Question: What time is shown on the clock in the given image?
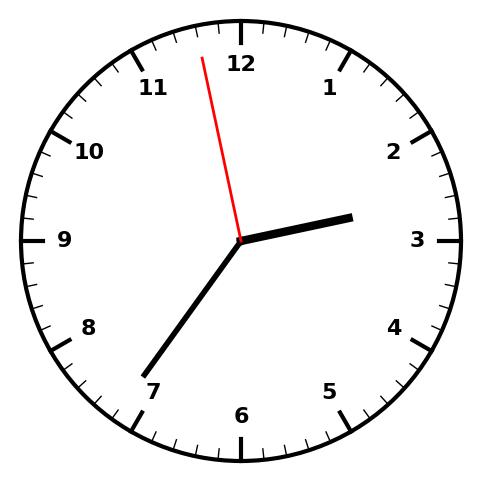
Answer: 02:35:58